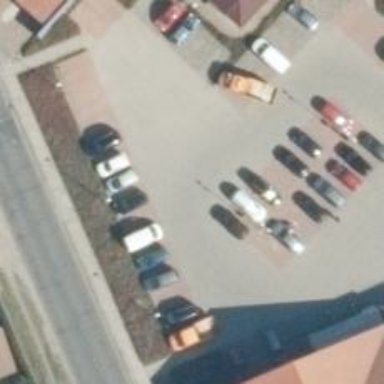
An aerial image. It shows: Parking aisle designated as service road.